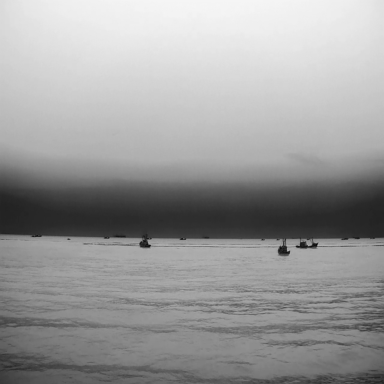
There are 12 bulk_carriers in the infrared image.